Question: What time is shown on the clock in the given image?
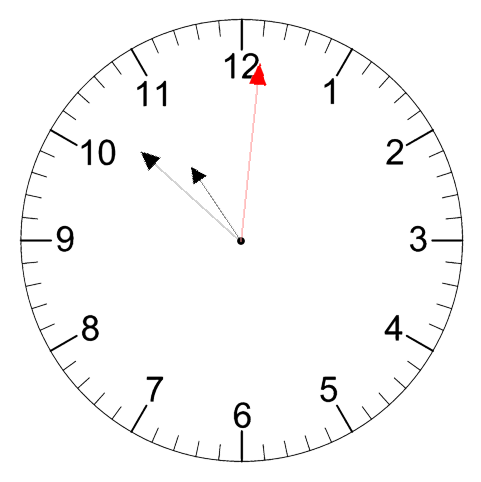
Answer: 10:52:01